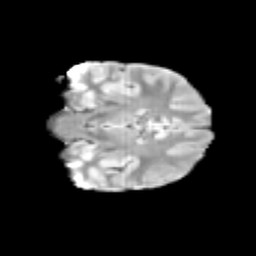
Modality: T2w
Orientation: coronal
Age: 13
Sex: female
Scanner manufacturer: siemens
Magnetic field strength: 3 T
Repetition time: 3.8 s
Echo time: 0.07 s